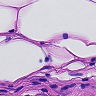
Metastatic tissue present: no